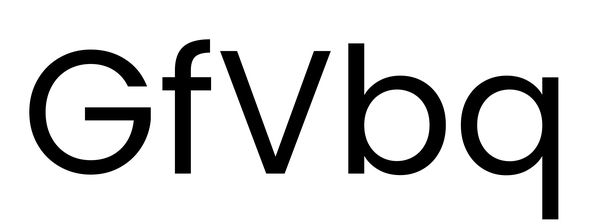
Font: Poppins-Regular